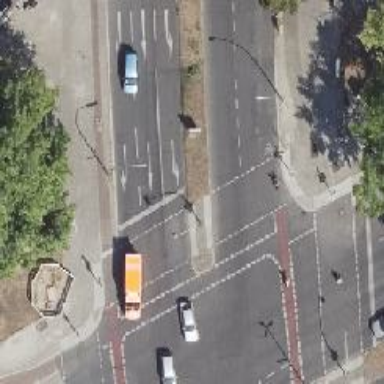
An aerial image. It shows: Footway that serves as traffic island.